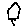
Label: house